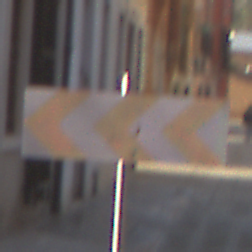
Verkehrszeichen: RichtungstafelnInKurvenGrossRechts
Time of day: Midday
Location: Outdoor (Urban)
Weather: Clear
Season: NotSpecified
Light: Natural